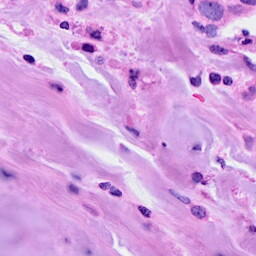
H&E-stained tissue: Breast